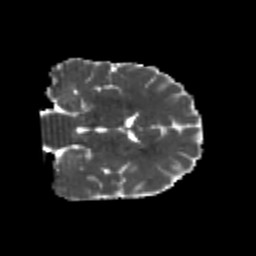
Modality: MD
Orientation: coronal
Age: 23
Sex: male
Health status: healthy
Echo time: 0.074 s